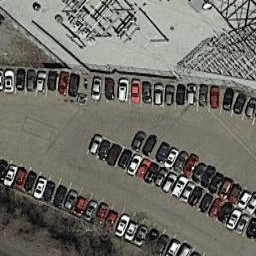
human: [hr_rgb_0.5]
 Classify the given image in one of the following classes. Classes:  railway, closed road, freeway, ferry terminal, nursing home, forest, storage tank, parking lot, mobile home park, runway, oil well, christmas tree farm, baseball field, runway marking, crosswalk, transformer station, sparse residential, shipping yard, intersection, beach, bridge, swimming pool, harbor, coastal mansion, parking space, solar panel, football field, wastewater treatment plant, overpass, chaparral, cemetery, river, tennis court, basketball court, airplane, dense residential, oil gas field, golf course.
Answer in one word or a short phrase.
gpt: parking lot